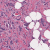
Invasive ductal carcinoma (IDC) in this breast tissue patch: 1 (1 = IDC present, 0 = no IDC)